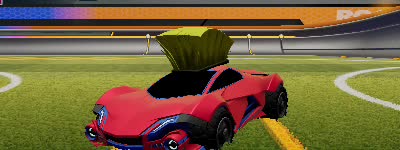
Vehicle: werewolf